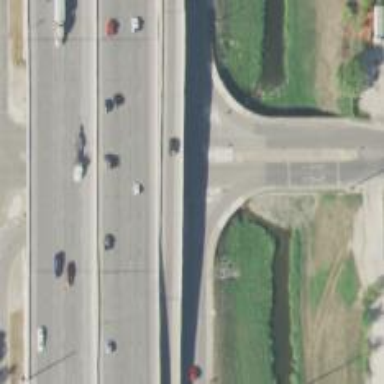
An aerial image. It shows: Secondary link road with asphalt surface.